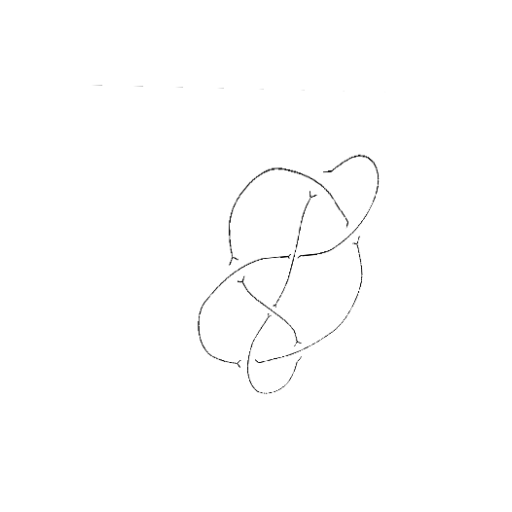
Crossing number: 7